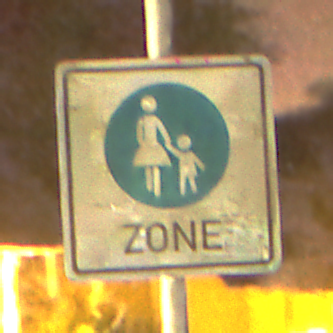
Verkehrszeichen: BeginnFussgaengerzone
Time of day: Night
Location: Outdoor (Suburban)
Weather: Clear
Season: NotSpecified
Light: Artificial